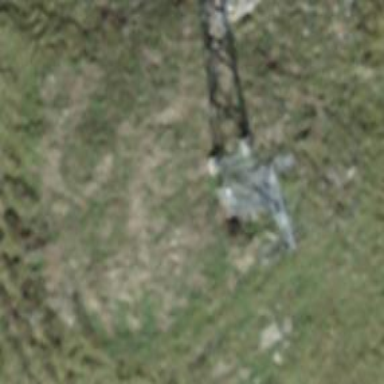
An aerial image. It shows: Pylon used for aerialway.